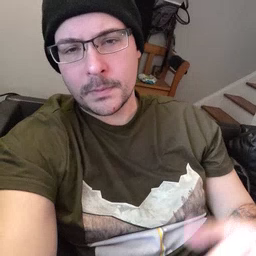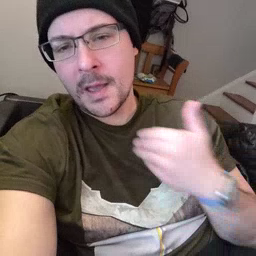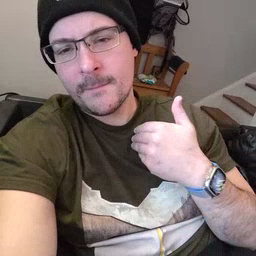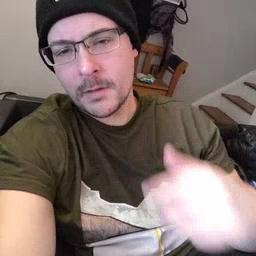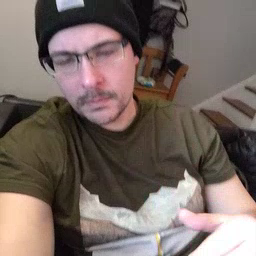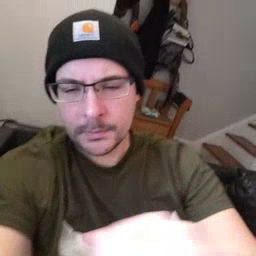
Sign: have